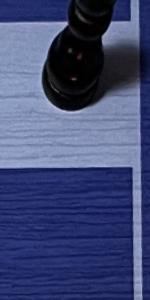
Label: Empty